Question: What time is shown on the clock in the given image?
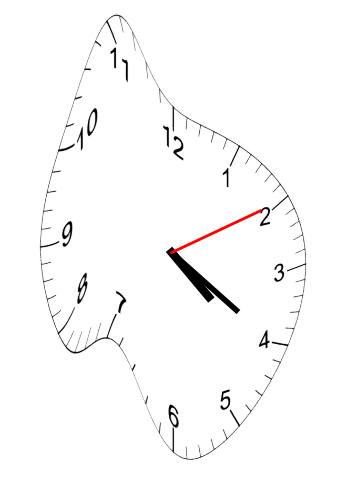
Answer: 04:20:10